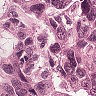
Metastatic tissue present: yes